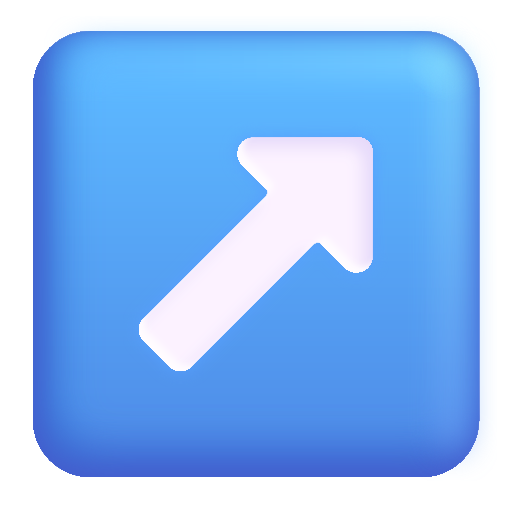
up right arrow color